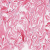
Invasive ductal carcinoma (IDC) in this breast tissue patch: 0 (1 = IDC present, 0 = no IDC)